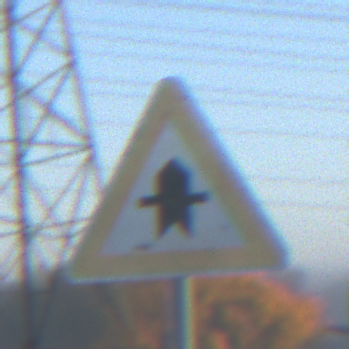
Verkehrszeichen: Vorfahrt
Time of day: Dawn
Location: Outdoor (Nature)
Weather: Clear
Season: NotSpecified
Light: Natural